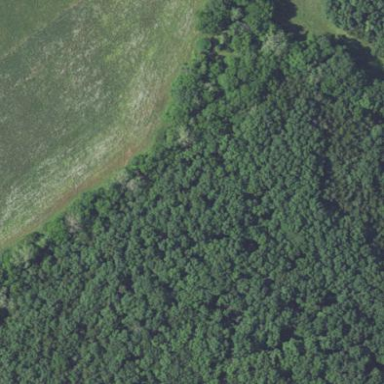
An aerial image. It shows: Deciduous broadleaved woodland.